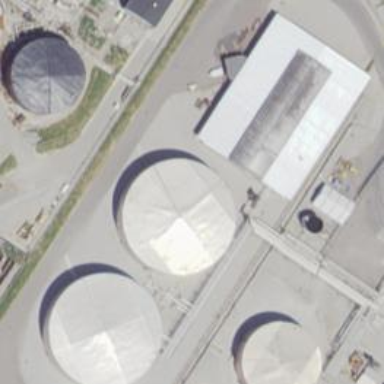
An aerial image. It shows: Storage tank building.